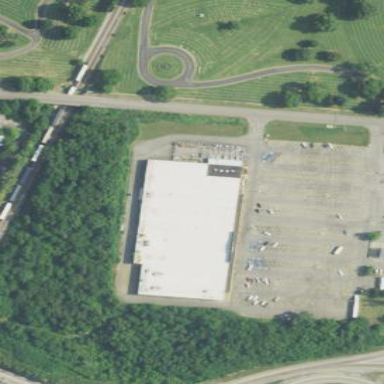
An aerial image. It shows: Building that houses bowling alley.